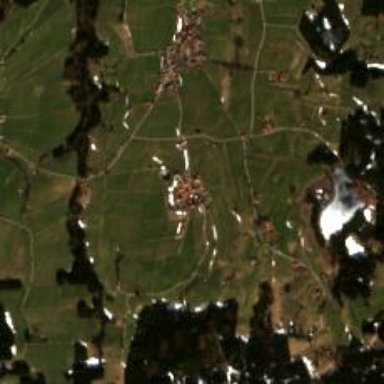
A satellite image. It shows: Village.